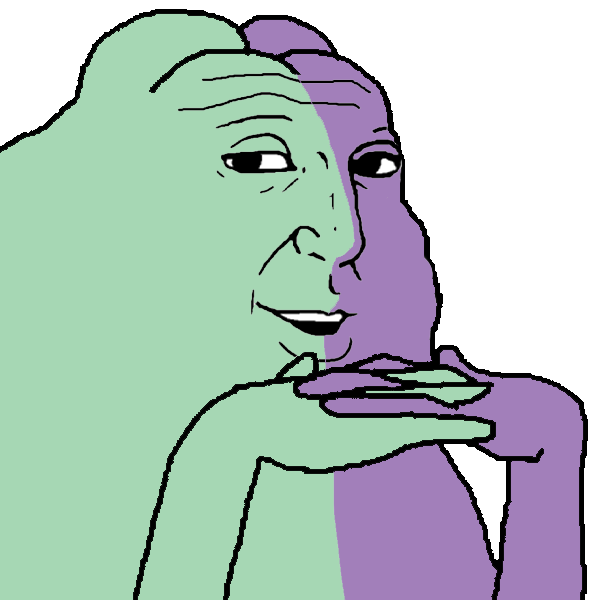
Label: 5_Blobjak